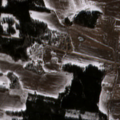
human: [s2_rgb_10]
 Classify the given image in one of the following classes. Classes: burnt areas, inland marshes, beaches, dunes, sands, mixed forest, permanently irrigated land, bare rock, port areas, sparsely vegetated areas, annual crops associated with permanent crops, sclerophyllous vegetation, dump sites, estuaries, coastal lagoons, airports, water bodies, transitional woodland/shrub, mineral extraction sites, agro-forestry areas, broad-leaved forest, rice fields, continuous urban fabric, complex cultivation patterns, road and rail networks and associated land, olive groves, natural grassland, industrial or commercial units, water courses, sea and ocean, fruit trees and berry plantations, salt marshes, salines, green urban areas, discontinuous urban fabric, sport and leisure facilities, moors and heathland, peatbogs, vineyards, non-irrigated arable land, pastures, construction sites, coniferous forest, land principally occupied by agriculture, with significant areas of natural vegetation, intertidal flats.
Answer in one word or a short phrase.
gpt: non-irrigated arable land, pastures, complex cultivation patterns, coniferous forest, mixed forest